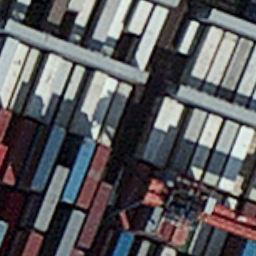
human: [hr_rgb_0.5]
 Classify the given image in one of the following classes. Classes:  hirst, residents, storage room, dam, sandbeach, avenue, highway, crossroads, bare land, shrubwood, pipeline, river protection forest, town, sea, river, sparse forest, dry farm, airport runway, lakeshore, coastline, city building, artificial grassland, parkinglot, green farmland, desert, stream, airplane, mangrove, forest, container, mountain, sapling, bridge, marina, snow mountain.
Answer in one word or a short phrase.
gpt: container